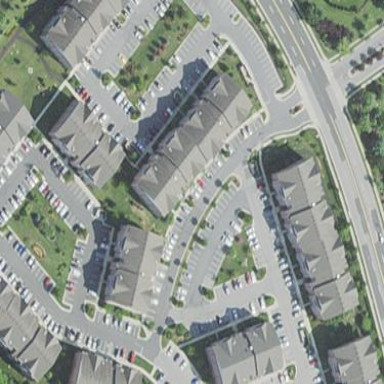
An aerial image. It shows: Residential building.